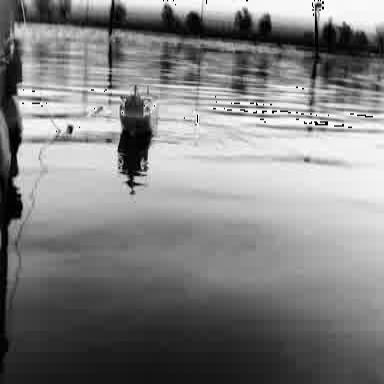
There is a liner in the infrared image.